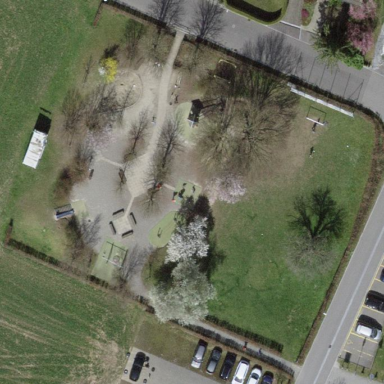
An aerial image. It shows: Playground area for leisure land.